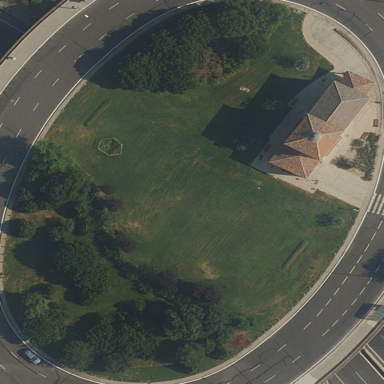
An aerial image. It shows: Garden area designated for leisure land.